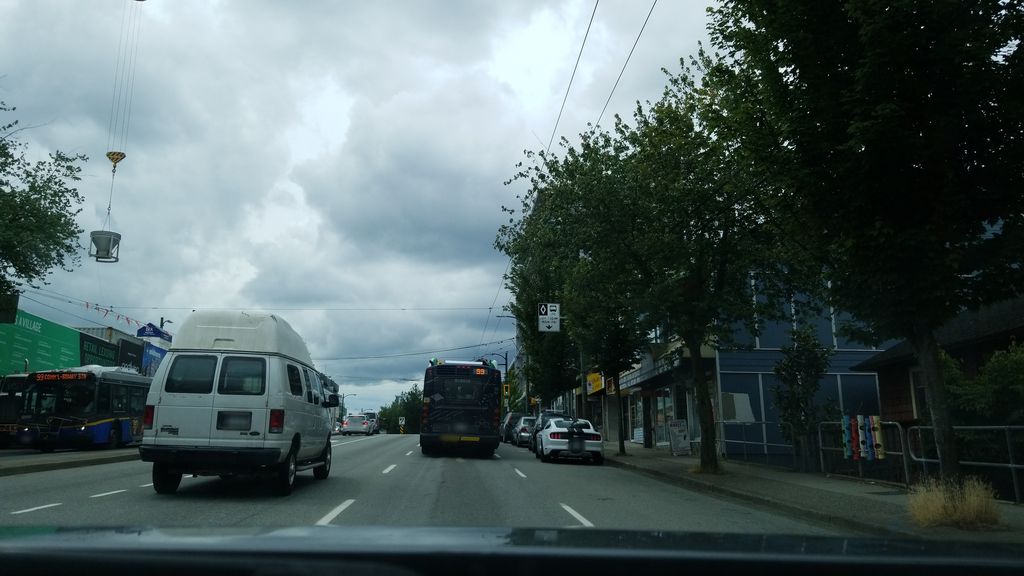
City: vancouver